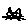
Label: cat